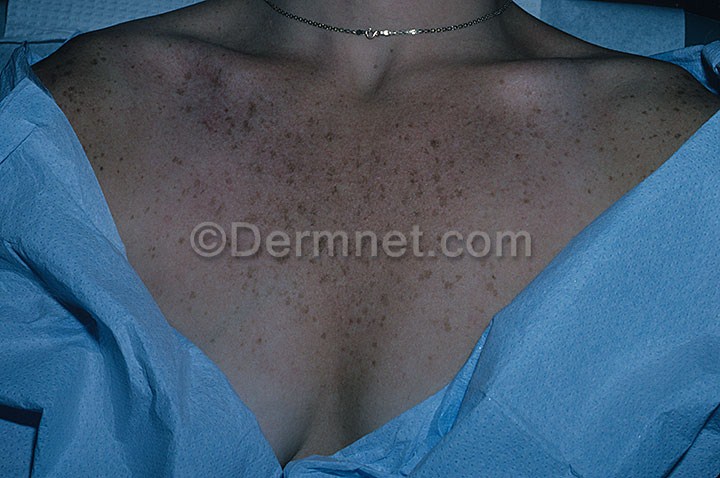
Disease: Light Diseases and Disorders of Pigmentation